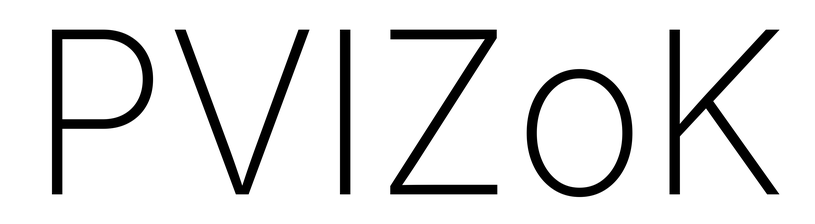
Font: Inter_ExtraLight